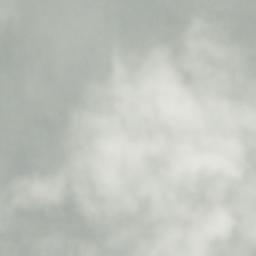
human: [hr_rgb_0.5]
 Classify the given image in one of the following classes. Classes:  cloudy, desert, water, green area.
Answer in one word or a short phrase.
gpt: cloudy